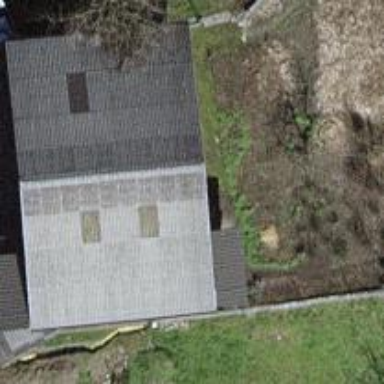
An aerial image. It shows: Farm building.